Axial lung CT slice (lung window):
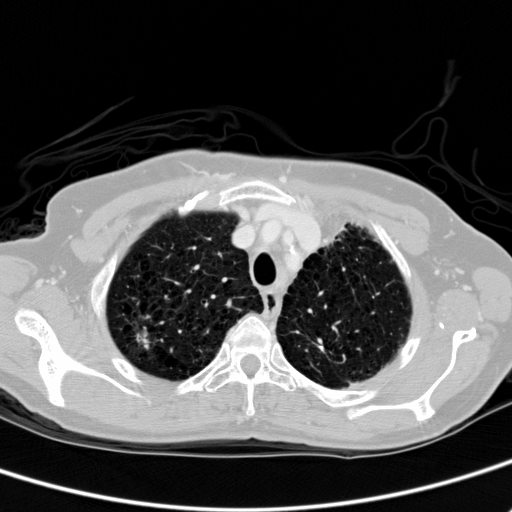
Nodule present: yes
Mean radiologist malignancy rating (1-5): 4